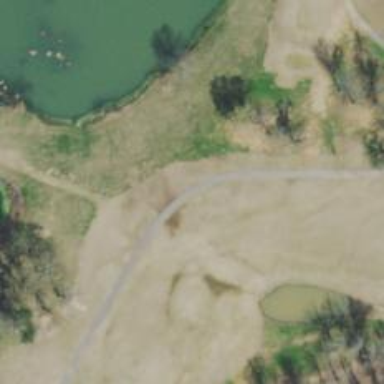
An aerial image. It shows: Path for both roads and golfers.